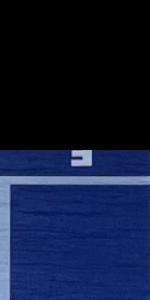
Label: Empty